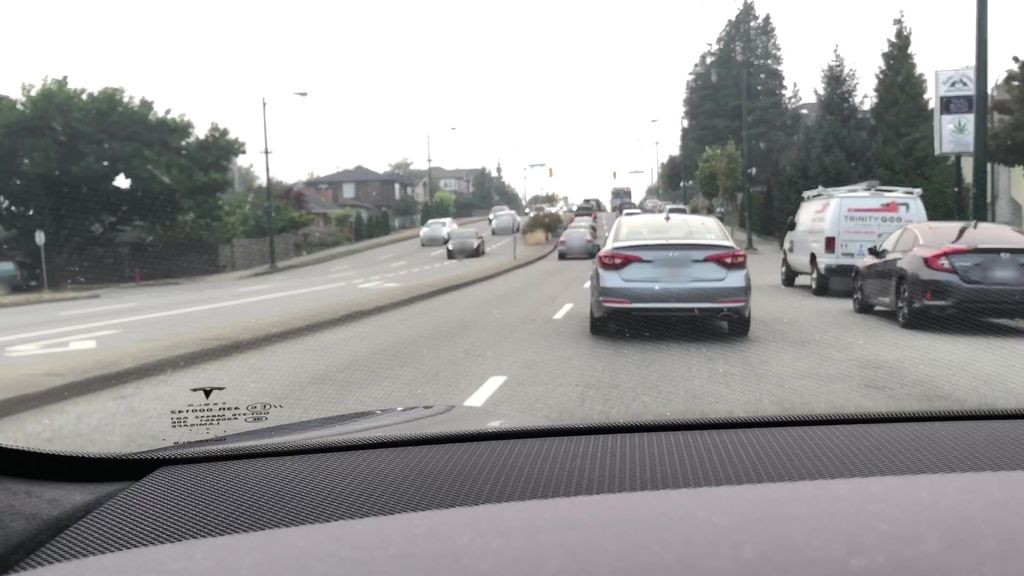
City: vancouver